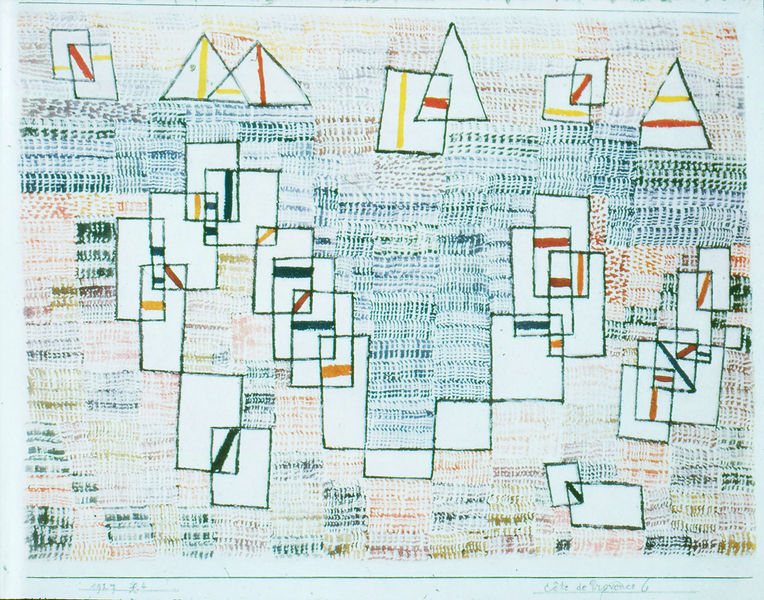
Künstler: Paul Klee
Schlagwörter: blau, wasser, weiß, dreieck, gelb, grün, bunt, kreide, orange, rot, malerei, muster, verbindung, rosa, farbig, abstrakt, farben, farbe, formen, linien, figuren, streifen, balken, striche, rechtecke, punkte, linie, form, schraffur, strich, schraffiert, quadrate, diagonale, grüne, bedeutung, dreiecke, geometrie, quadrat, viereck, blöcke, schnittfläche, tupfe